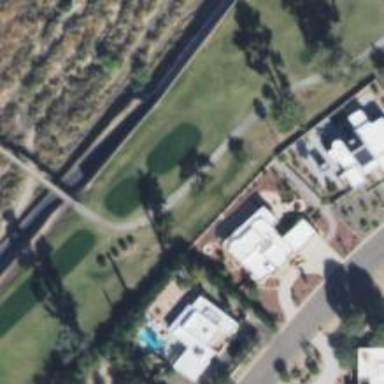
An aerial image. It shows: Golf cartpath that is also road path.